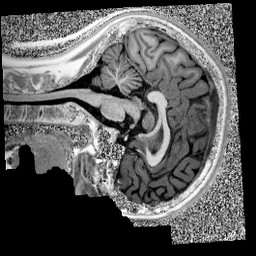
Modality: UNIT1
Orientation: sagittal
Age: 14
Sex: female
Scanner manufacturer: siemens
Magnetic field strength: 3 T
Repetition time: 4 s
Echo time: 0.00303 s